Question: I have a web page set at a certain restraint for responsive viewing based on screen width. Though, I'm running into an issue where I have a form input set a width of 'width:100%' and 'padding-left:20px'. The result displays the input field width scaling beyond the width of the body of the webpage by 20px because of the padding.

Input code:
'''
.field {
outline:0;
width:100%;
height:50px;
padding-left:10px;
float:left;
border: 1px solid #d3d4d5;
border-right-color: #c2c7ca;
border-left-color:#c2c7ca;
color:#3a444f;
-webkit-border-radius: 2px;
-moz-border-radius: 2px;
border-radius: 5px;
position: relative;
z-index: 0;
-webkit-background-clip: padding-box;
font-size:16px;
}
'''
How can I get that extra space at the end of the input field to restrain to the proper width?
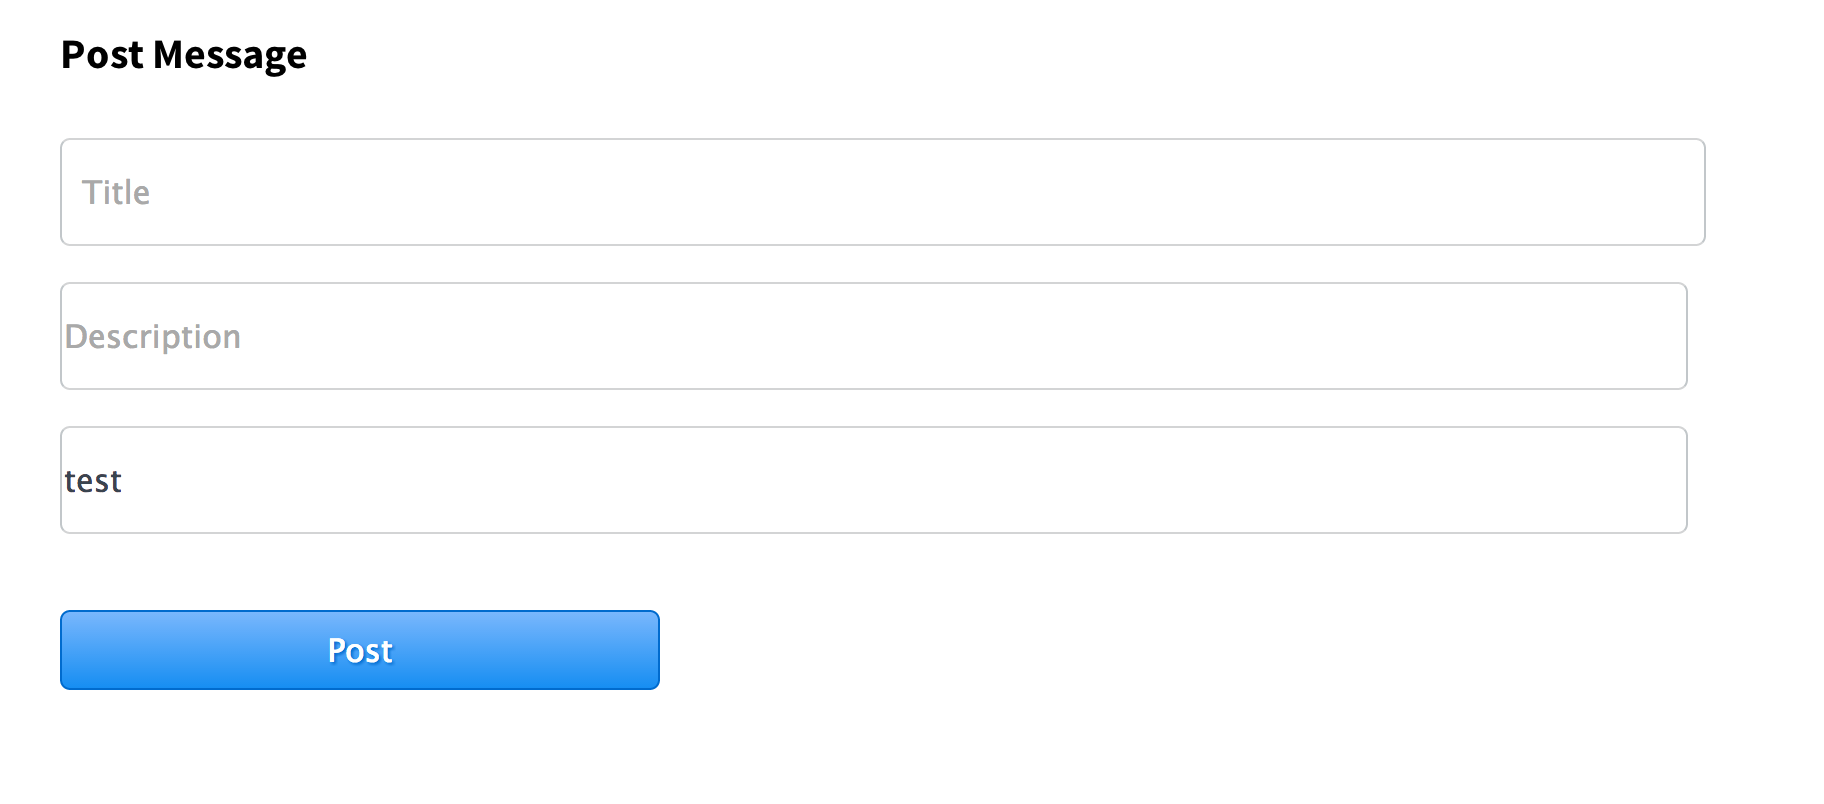
Answer: You don't need to add any extra space. You can simply use:
'''
input {
box-sizing: border-box;
width: 100%;
}
'''
With the 'border-box' option the width setting includes padding and border.